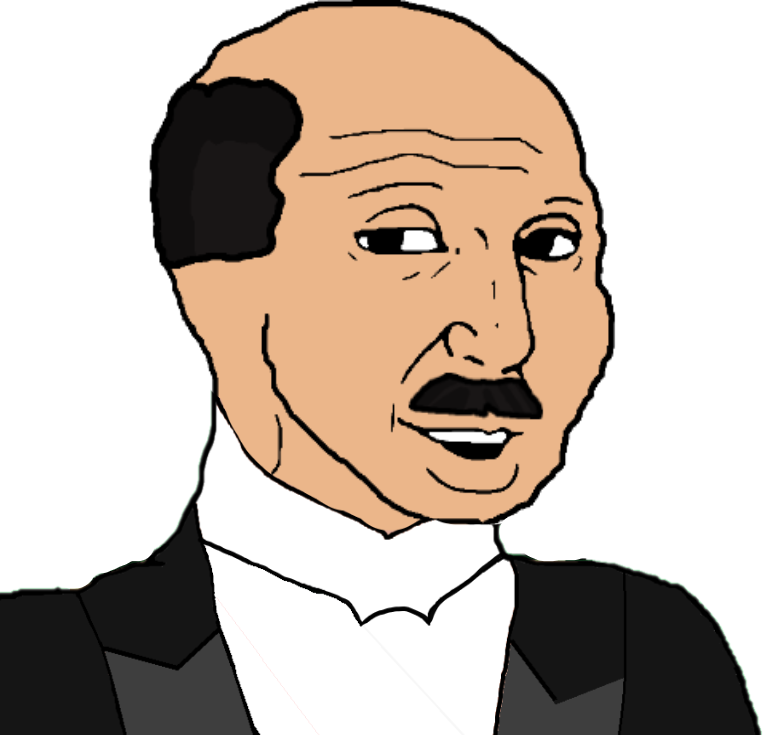
Label: 5_Groomer